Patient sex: M
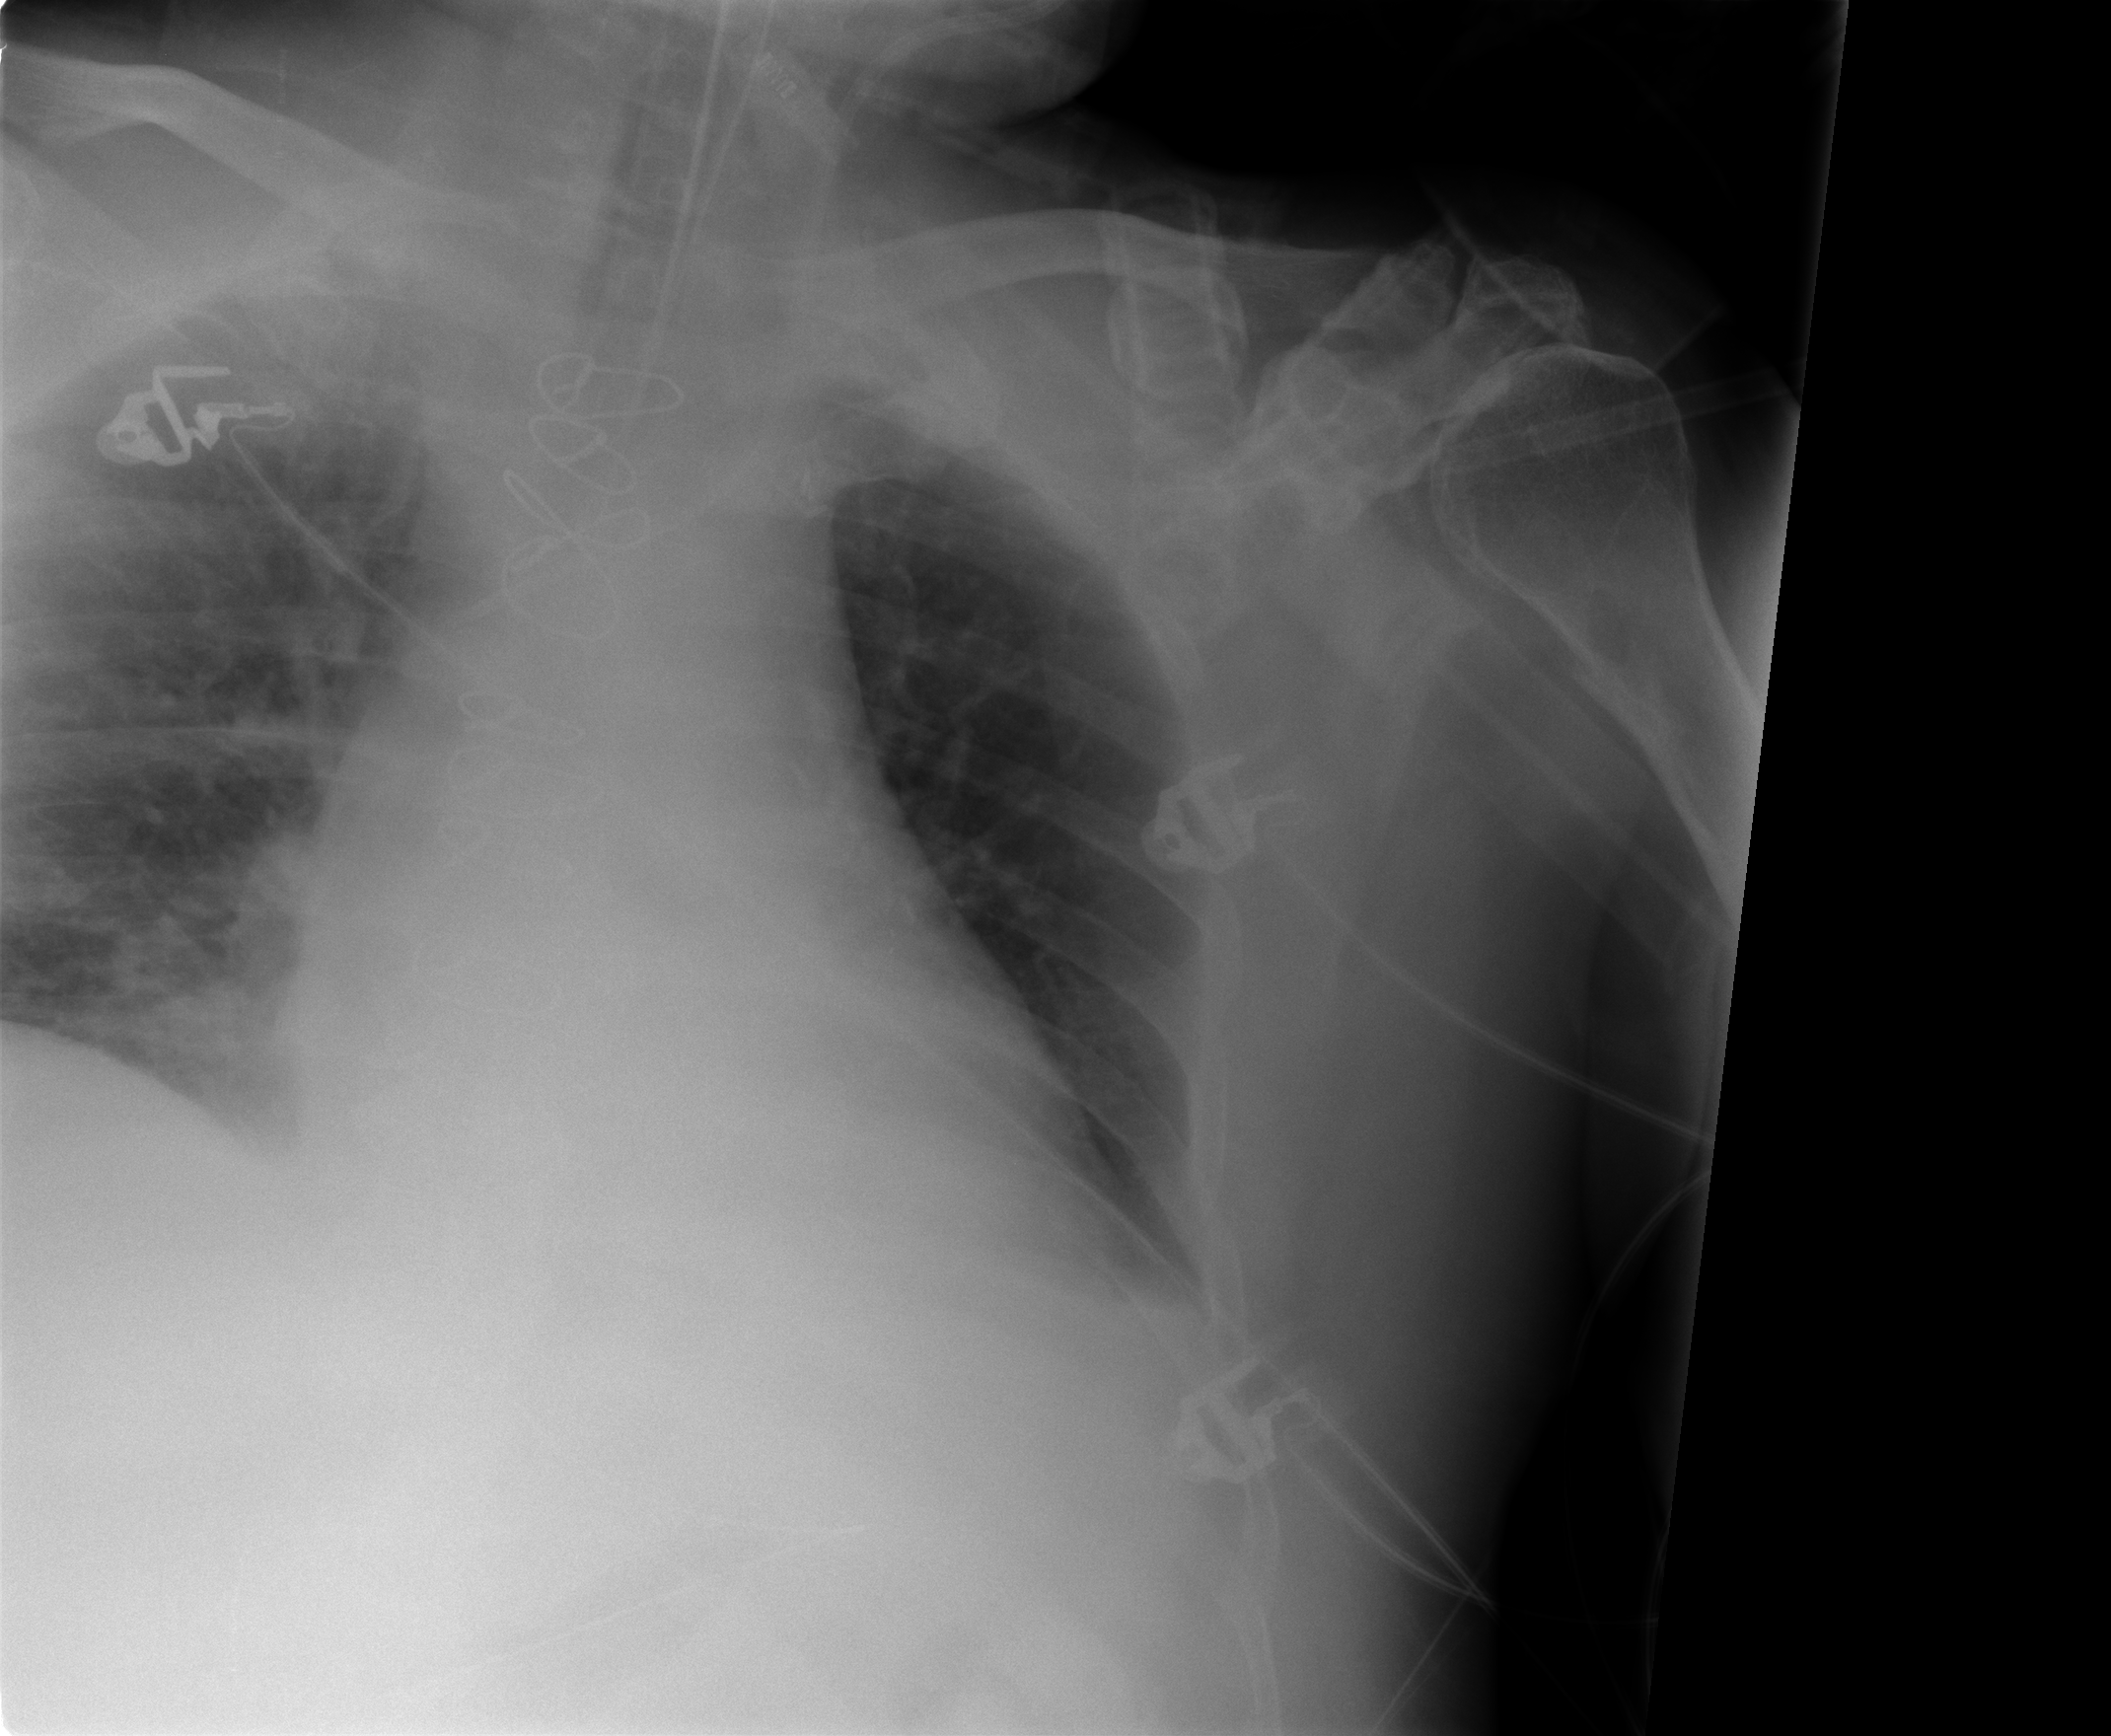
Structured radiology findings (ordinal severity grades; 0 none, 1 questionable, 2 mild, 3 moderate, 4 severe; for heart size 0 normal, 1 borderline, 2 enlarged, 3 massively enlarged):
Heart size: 2
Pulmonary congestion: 0
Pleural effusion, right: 0
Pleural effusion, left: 1
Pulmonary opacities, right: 1
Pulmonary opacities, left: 0
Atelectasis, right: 2
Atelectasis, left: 1